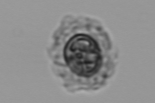
Label: Emiliania_huxleyi